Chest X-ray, PA view. Patient: 63 years old, sex M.
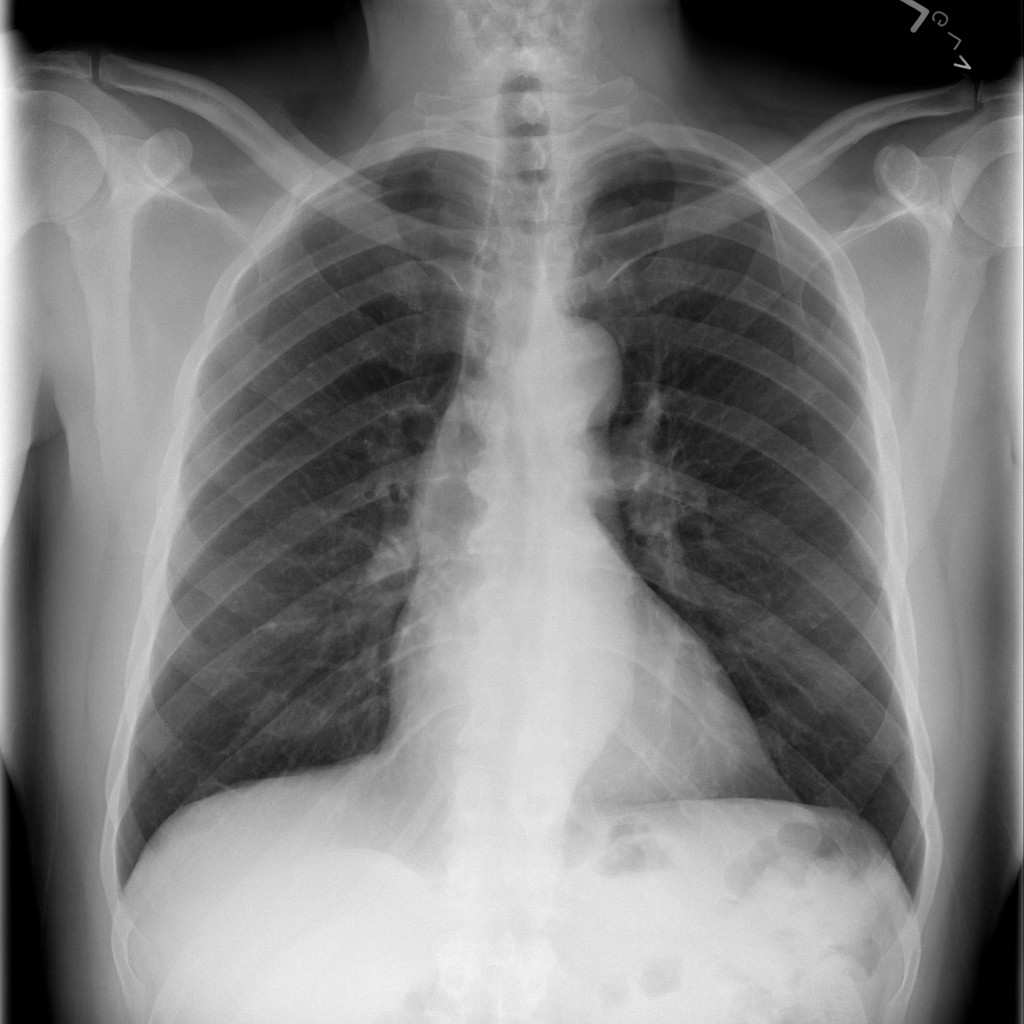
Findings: No Finding